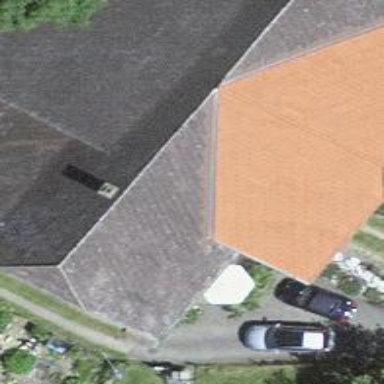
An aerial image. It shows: Farm building.